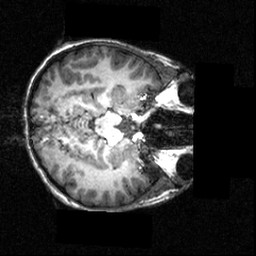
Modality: T1w
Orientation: axial
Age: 18
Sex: female
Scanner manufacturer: siemens
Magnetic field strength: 3.951 T
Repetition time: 1.5 s
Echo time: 0.00335 s